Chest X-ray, PA view. Patient: 52 years old, sex F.
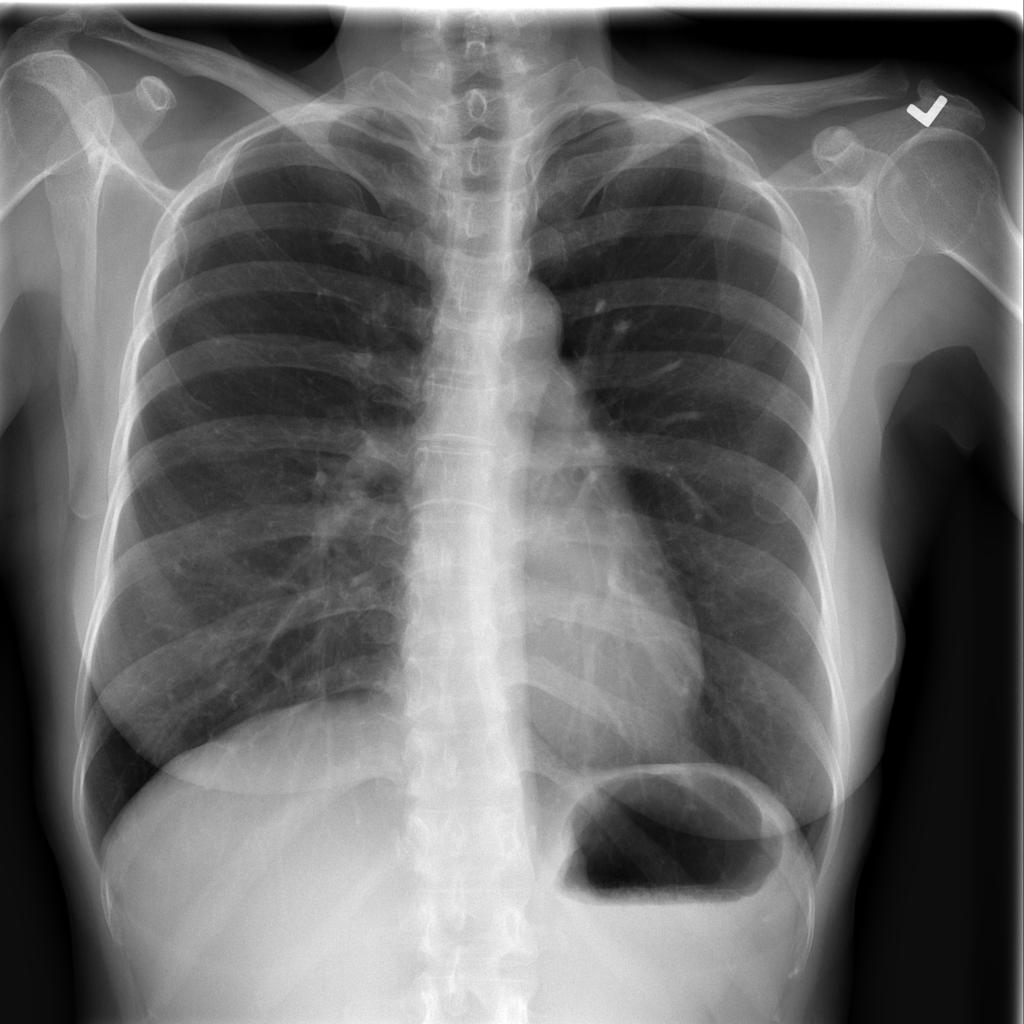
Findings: No Finding